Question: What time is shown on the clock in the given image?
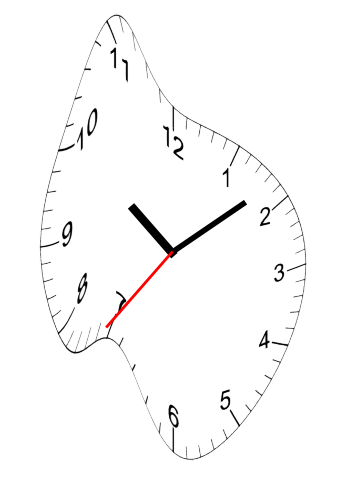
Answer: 10:08:36